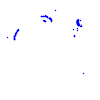
Particle: kaon